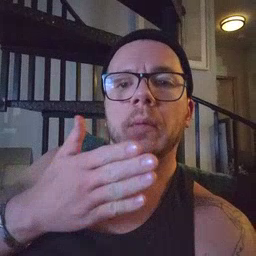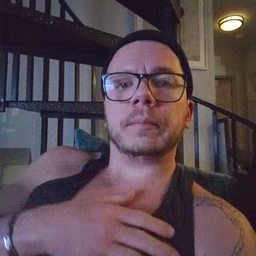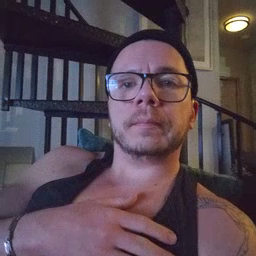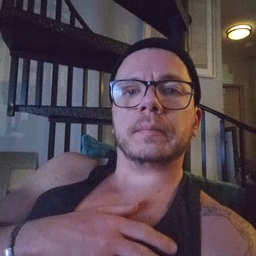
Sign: all